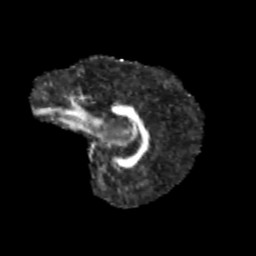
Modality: FA
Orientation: sagittal
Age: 11
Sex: female
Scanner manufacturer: siemens
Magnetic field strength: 3 T
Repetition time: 3.8 s
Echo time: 0.07 s